Question: My code is breaking on something I don't believe I've changed (although that may be naive).
'''
- (void)alertView:(UIAlertView *)alertView clickedButtonAtIndex:(NSInteger)buttonIndex
{
if(buttonIndex==0) //breaks here
{
[self performSegueWithIdentifier:@"unwindFromCaseToMain" sender:self];
}
}
'''
This is the error, from a method which seemed to be working fine before and I'm almost certain I didn't change.

The code doesn't have any warnings or errors, and runs fine until I use the UIAlertView that calls this method.
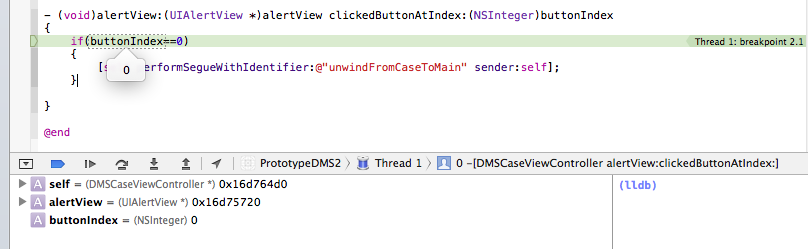
Answer: It's not an error, I simply didn't understand how to use breakpoints and apparently I had placed a breakpoint in at this line of code.